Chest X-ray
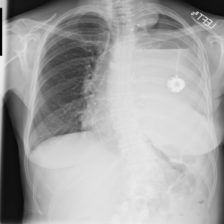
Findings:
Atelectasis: negative
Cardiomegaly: negative
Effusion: negative
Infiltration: negative
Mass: negative
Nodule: negative
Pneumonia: negative
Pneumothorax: negative
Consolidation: negative
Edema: negative
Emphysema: negative
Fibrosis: negative
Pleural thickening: negative
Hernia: negative